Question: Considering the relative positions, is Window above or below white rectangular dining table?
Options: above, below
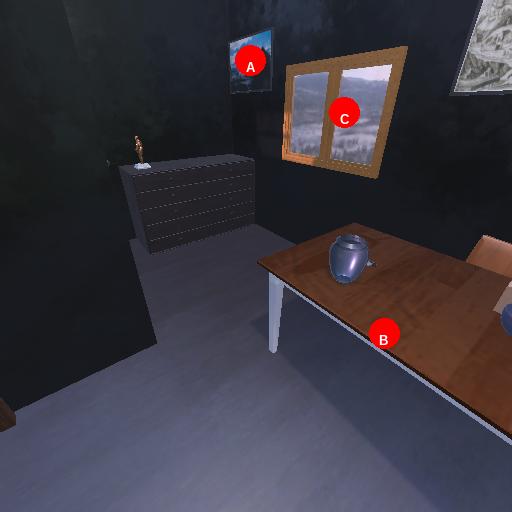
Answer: above